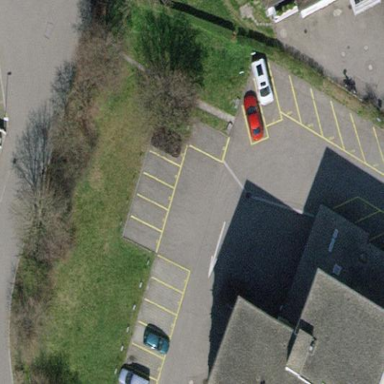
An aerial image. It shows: Street side parking area.